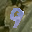
Label: 9